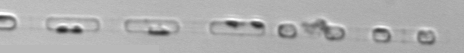
Label: Skeletonema